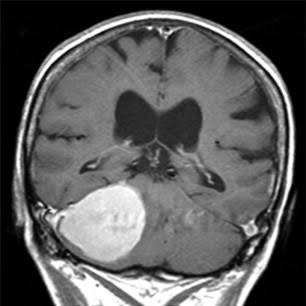
Label: meningioma